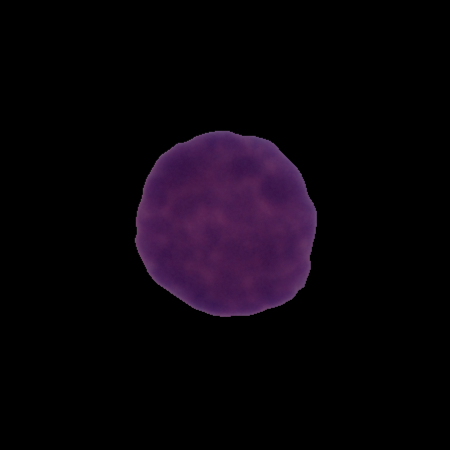
Label: healthy